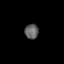
Tissue: prostate
Cell type: Myeloid cells
Senescence score: 0.7032
Nuclear area (px): 199
Mean DAPI intensity: 97.613